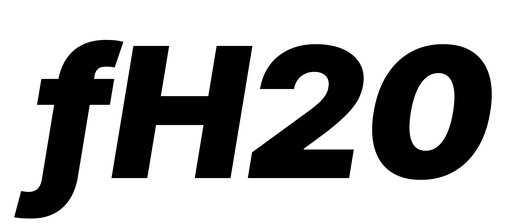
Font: Inter-Italic_Black_Italic